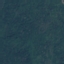
Land use / land cover class: Forest